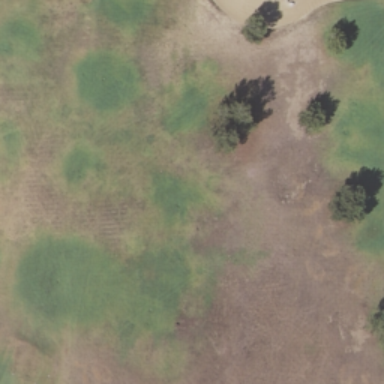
This is a part of a golf course with withered turfs and some trees .